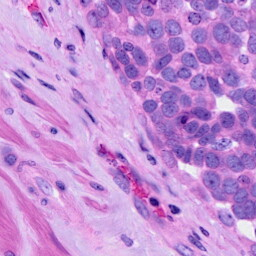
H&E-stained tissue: Ovarian